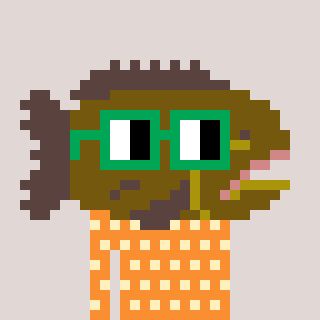
a pixel art character with square green glasses, a grouper-shaped head and a orange-colored body on a warm background